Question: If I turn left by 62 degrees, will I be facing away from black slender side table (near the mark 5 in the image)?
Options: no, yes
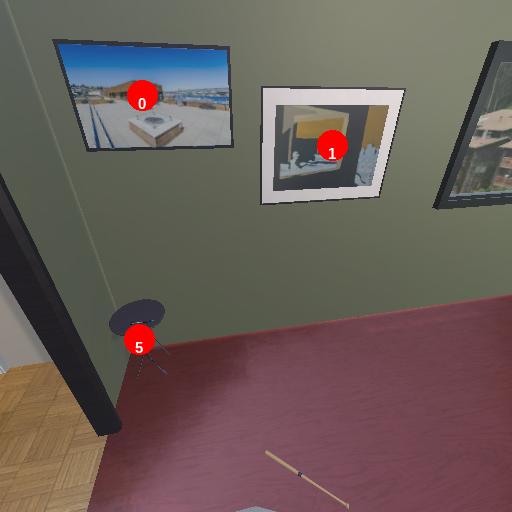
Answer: no